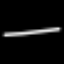
Label: line